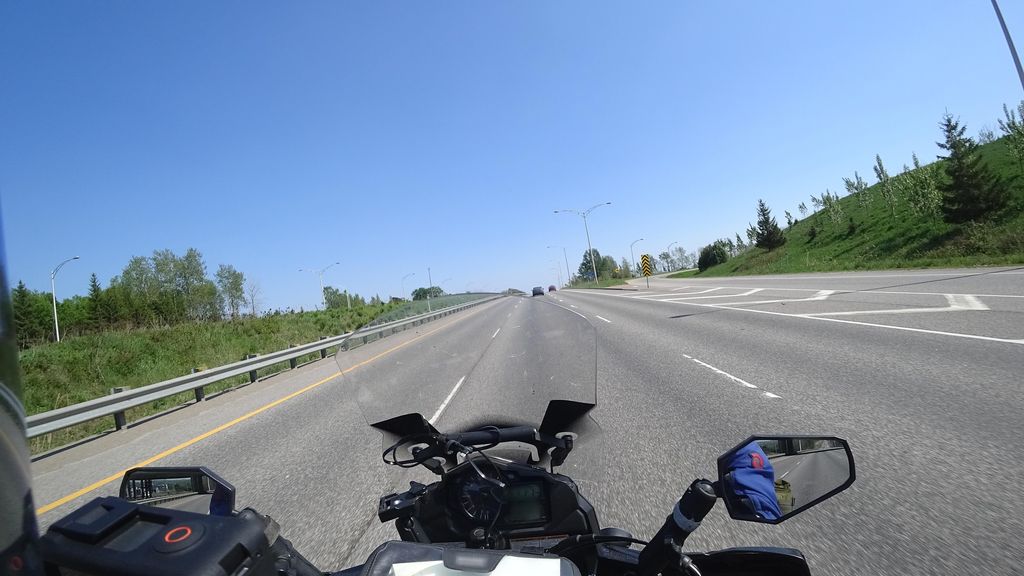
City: quebec_city